Question: I am using Excel to store data kind of as a relational database for data that will be entered manually (see my other question here : <URL>
However my biggest problem so far is making the RELATIONSHIPS easier (in a manual entry perspective). As of now, I reference other tables by using the incremental ID, but when you look at such a foreign key, the user has no idea what the Object #42 is, the user has to go and seek the #42 in the other table in order to know what it is.
Let me give an example, let's say we only have two tables and 1 one-to-many relationship between and .

The problem is I do the relationships using the articial ID key, but it has no meaning and when adding cities, I have to check the ID for the referenced country in the other tab.
Is there any way I could select the country using dynamic combo-boxes that uses the data from the other table? If so, can it show the country name, but enter the ID (because that's how the relations are made).
Do I HAVE to change the primary keys to be the country name and get rid of the ID fields where necessary? Because some tables are the result of many-to-many relationships and are defined by multiple foreign keys, so they have no unique value except the combined foreign keys OR an artificial ID.
I hope I was clear enough, and I must admit that I am an Excel newbie.
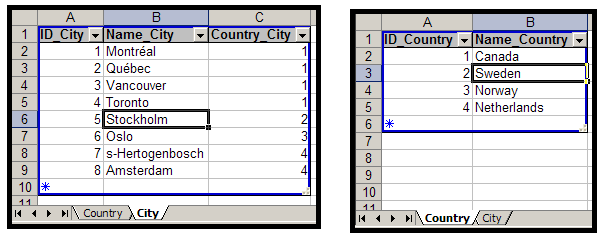
Answer: As some comments pointed it out, I am trying to use the wrong tools for my needs.
I should be using Access instead of Excel, especially since I have resolved my ODBC drivers problem